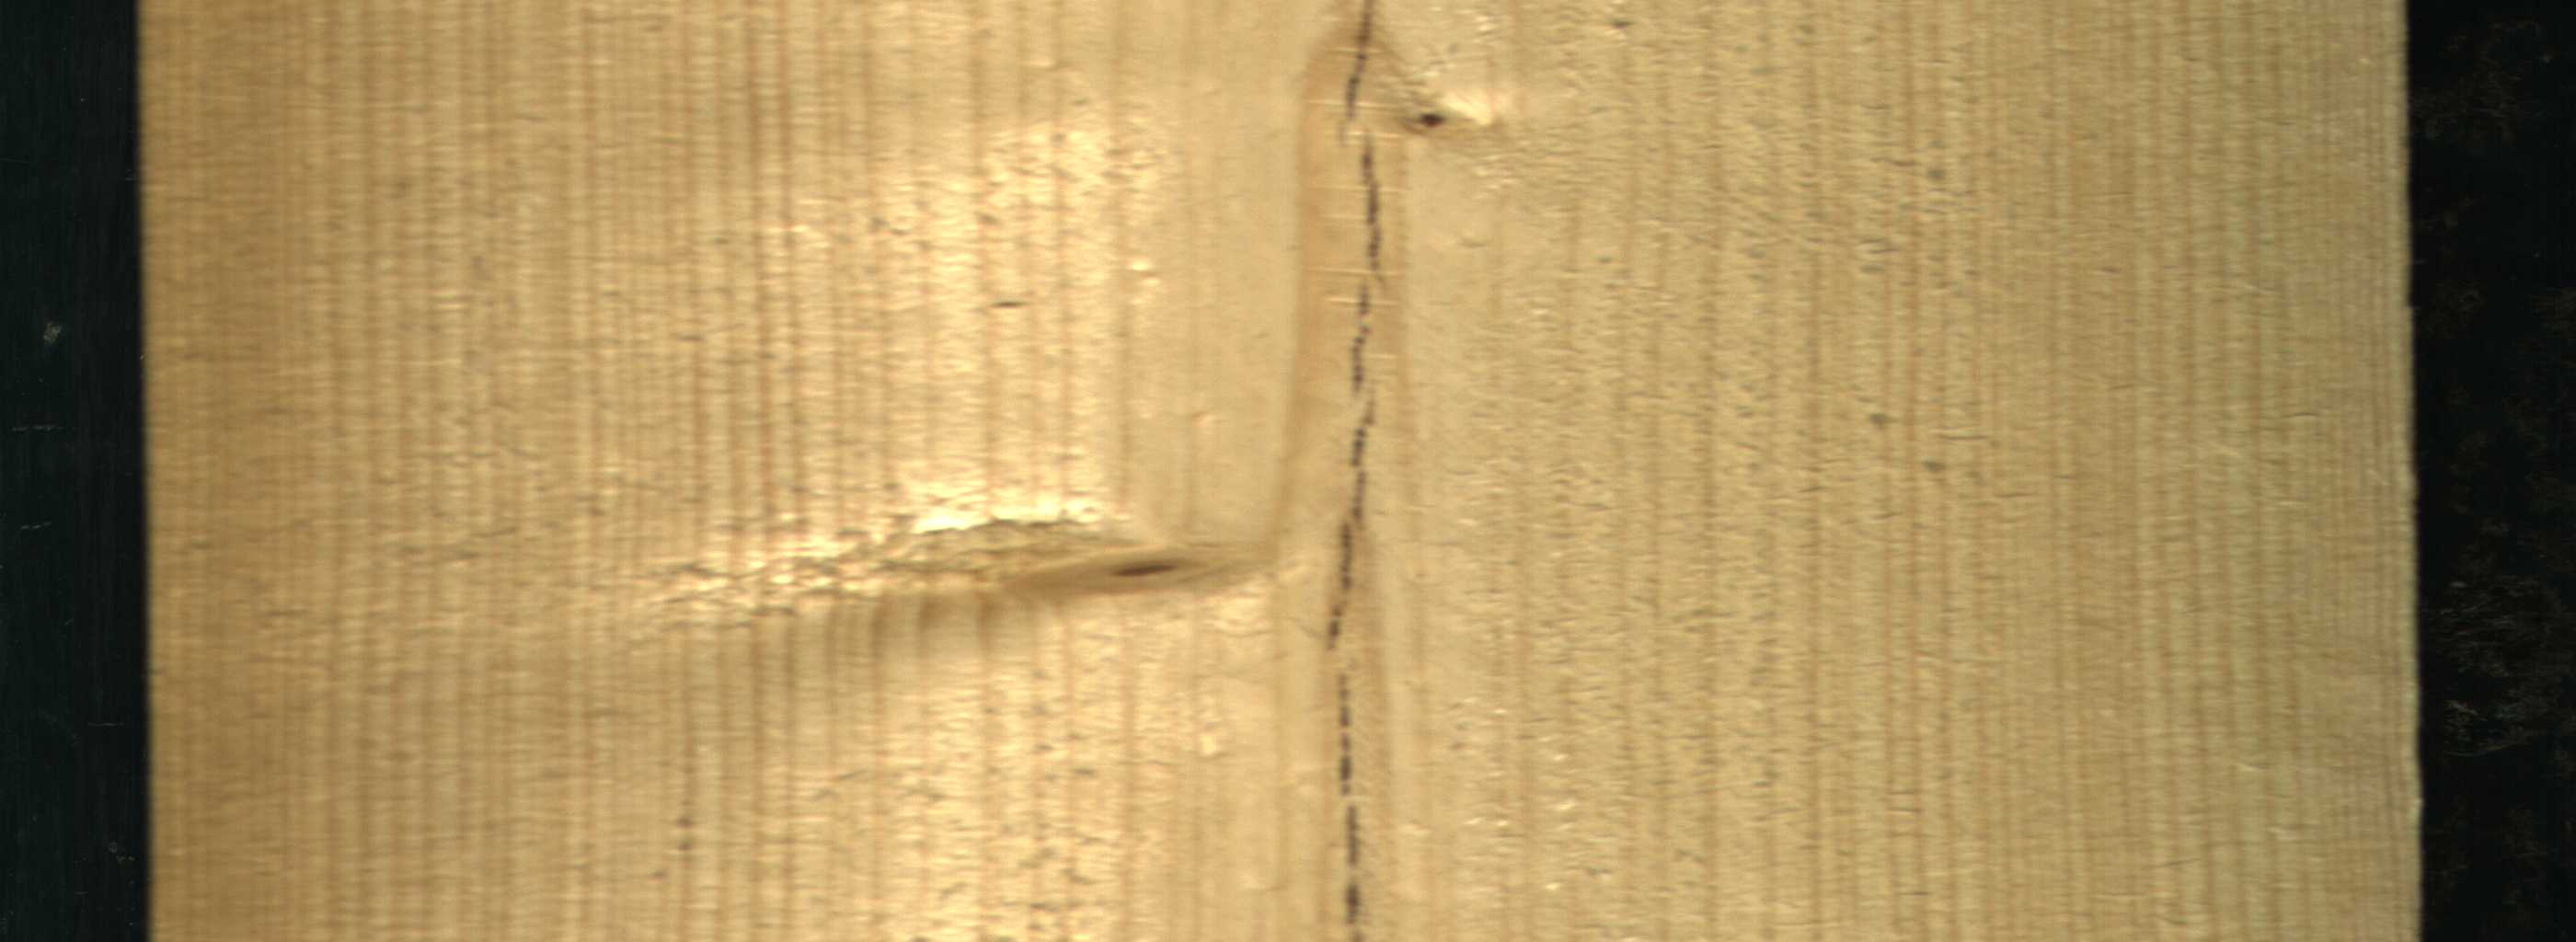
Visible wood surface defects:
Crack
Live_Knot
Live_Knot